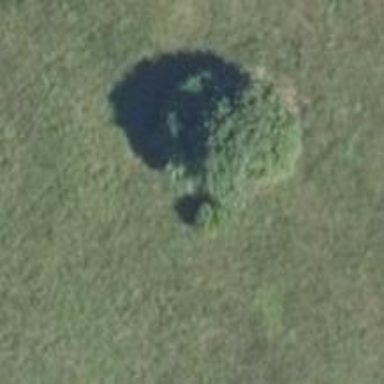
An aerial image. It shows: Deciduous tree with broadleaved leaves.